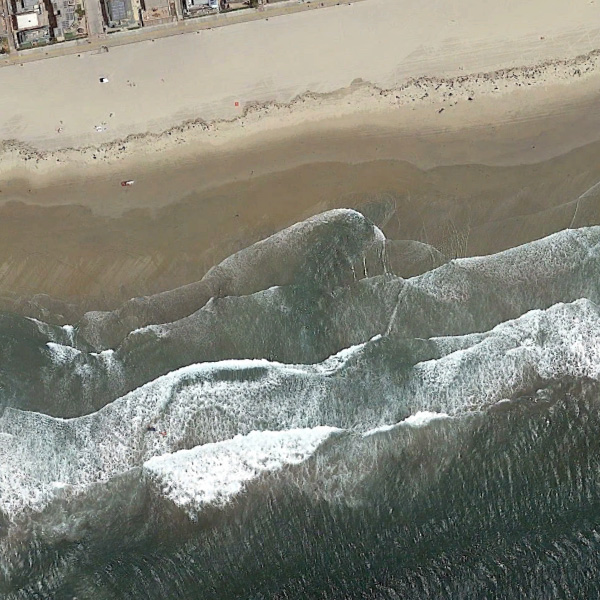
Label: Beach